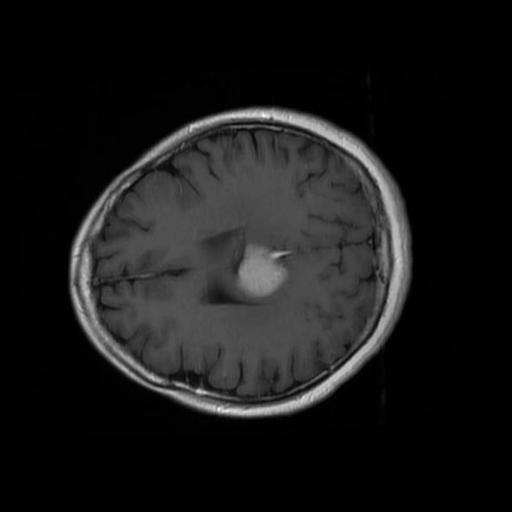
Label: brain_menin